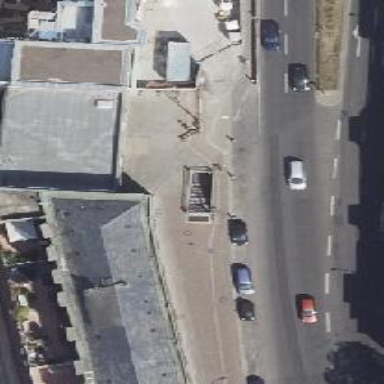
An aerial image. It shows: Subway entrance.